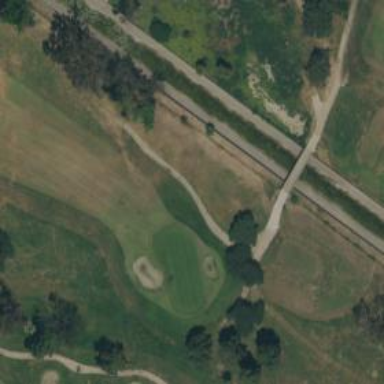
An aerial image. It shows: Path used for both walking and golf.